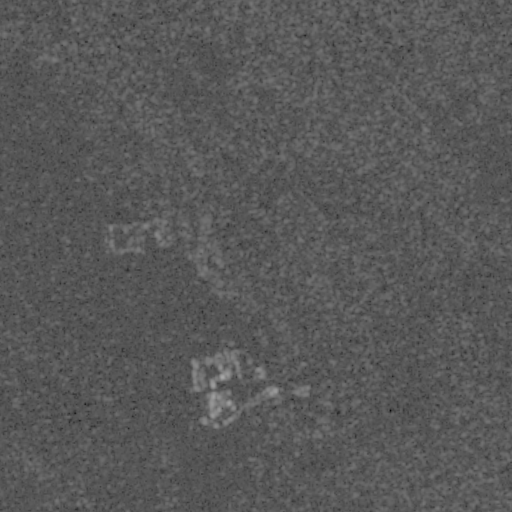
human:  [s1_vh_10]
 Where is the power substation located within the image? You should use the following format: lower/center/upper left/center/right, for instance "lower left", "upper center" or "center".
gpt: The power substation is located in the lower center of the image.
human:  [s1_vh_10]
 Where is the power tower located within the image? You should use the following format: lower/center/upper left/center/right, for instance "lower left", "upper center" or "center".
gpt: The power tower is located in the lower center of the image.
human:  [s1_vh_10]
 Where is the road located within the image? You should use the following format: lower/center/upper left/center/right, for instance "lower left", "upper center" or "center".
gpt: There is no road in the image.

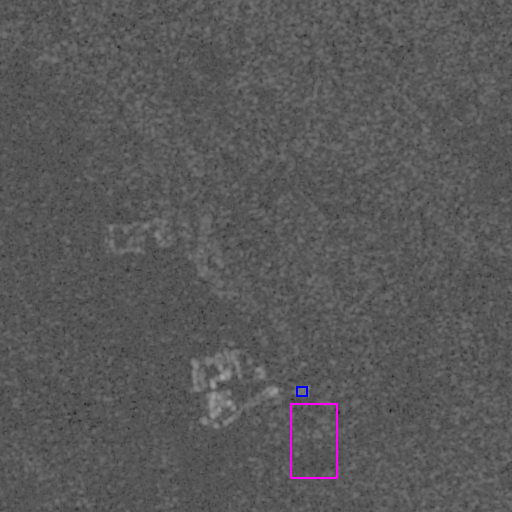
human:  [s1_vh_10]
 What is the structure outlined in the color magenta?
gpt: The structure outlined in magenta is a landfill.
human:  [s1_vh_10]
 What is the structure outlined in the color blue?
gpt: The structure outlined in blue is a power substation.
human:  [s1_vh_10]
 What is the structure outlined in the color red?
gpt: There is no red outline.